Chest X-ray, AP view. Patient: 20 years old, sex M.
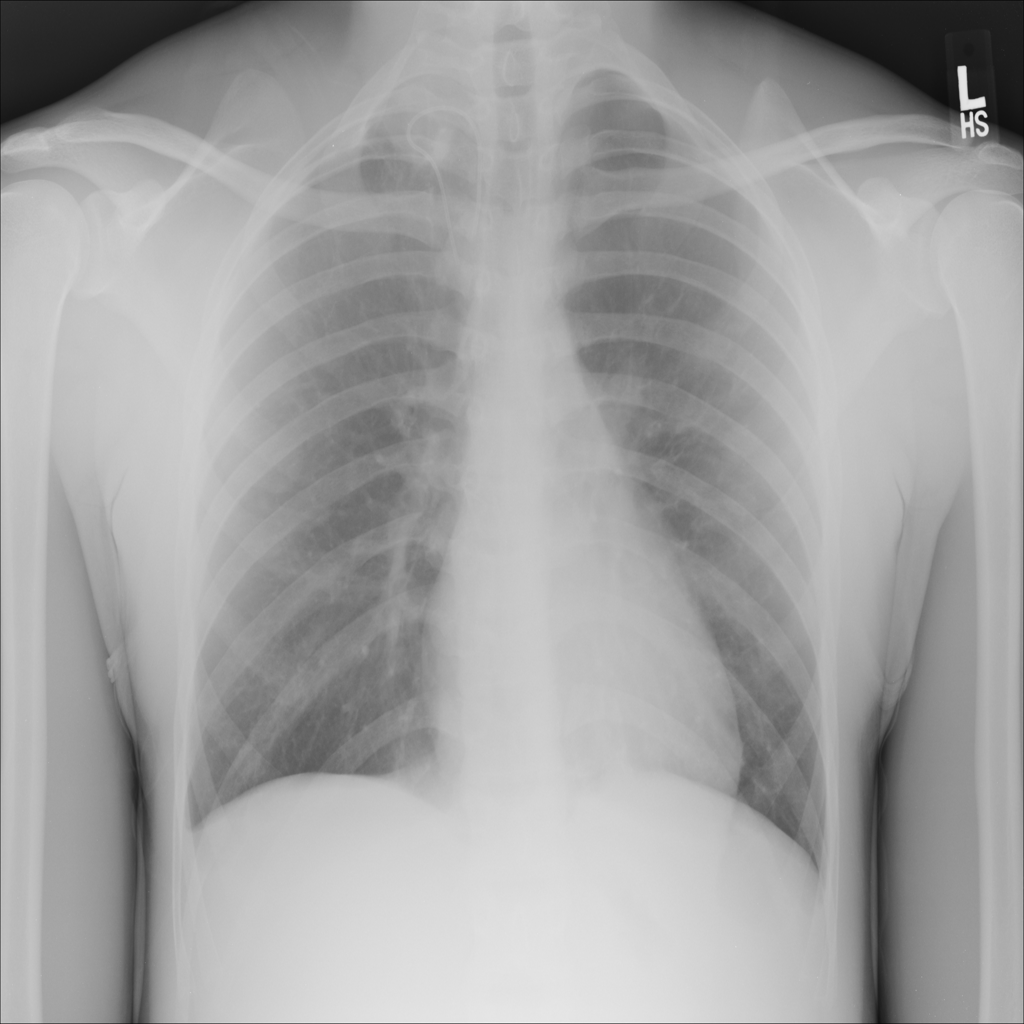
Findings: Mass